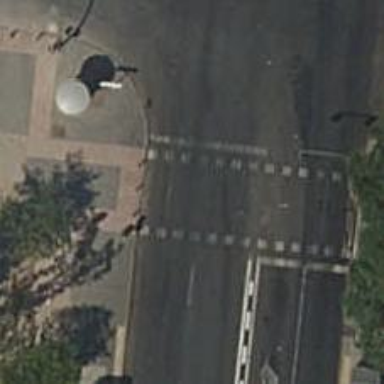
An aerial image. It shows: Road crossing with traffic signals.